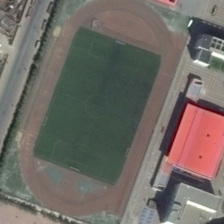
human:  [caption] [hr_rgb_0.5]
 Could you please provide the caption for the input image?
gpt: several buildings are near a playground next to a road .

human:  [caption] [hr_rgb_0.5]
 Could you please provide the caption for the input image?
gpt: several buildings are near a playground next to a road .

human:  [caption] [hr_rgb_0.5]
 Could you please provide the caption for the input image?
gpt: several buildings are near a playground next to a road .

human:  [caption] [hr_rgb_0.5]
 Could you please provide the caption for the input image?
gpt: several buildings are near a playground next to a road .

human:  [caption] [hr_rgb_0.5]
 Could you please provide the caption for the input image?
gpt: several buildings are near a playground next to a road .